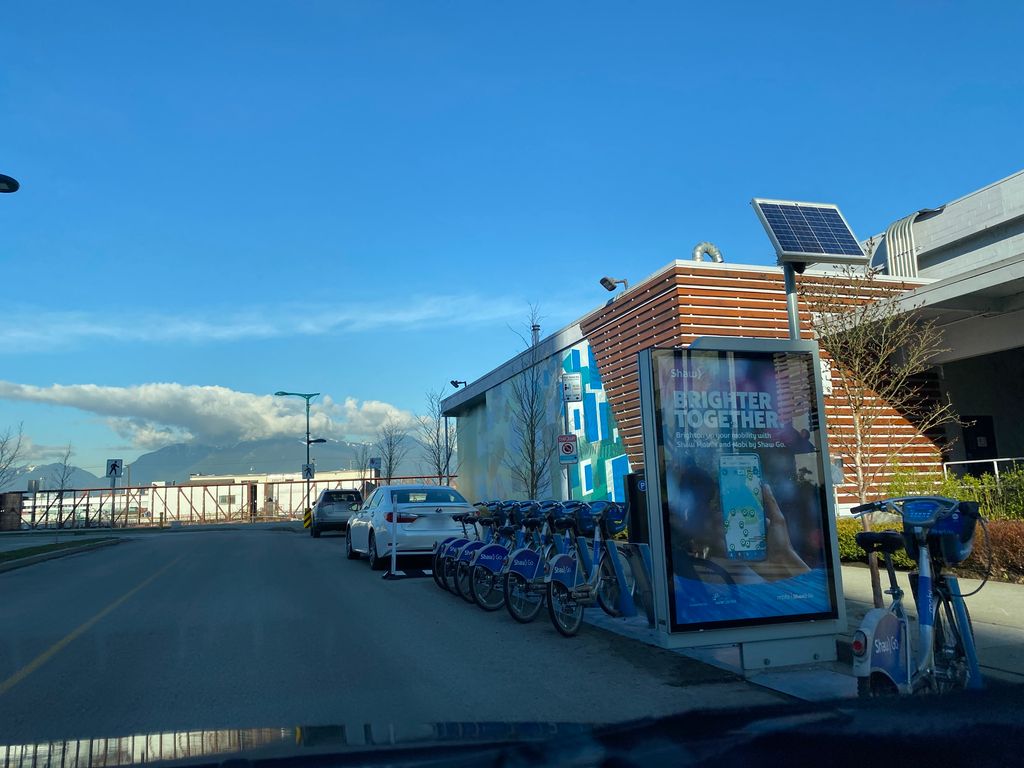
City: vancouver